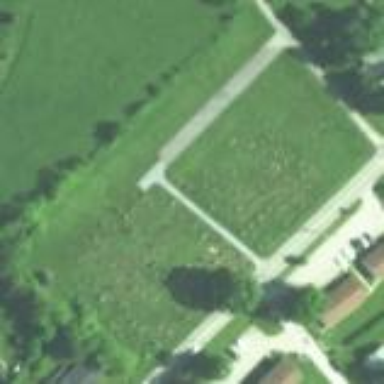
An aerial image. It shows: Grave yard.